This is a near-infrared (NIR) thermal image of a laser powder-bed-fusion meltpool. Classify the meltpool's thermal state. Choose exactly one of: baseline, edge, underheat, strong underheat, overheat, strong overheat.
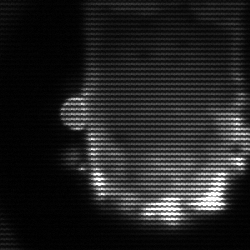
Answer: baseline